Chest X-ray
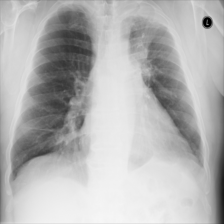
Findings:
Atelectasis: negative
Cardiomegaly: negative
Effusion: negative
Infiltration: negative
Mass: negative
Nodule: negative
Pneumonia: negative
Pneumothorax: negative
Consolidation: negative
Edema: negative
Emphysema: negative
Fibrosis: positive
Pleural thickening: negative
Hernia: negative